Question: I've added phone numbers highlight to my UITextView.
'''
self.textView.dataDetectorTypes = UIDataDetectorTypeAll;
'''

If I just:
- - - -
Everything is good. But if I cancel adding and try to exit from this menu, app will crash.
- - - -
So... App crash if i cancel contact adding in standart control. And it crashes in private method (-[UITextView _finishHandlingInteraction:] UITextView_LinkInteraction.m:335).
I've tried to find some info about those method, or some info about same crash. But it didn't help =(
iOS 8.4
Crash log:
> Assertion failure in -[MYCustomTextView _finishHandlingInteraction:], /SourceCache/UIKit/UIKit-3347.44/UITextView_LinkInteraction.m:335 First throw call stack:
(0x2ad85fef 0x39171c8b 0x2ad85ec5 0x2ba84f17 0x2eab9a4b 0x2e76f2b7 0x2e76f793 0x2e76f735 0x2e76f52d 0x2eac4115 0x2e55806b 0x2e4070f9 0x2e820f9b 0x2e3d0181 0x2e3ce05f 0x2e4054d9 0x2e404ddd 0x2e3dafe5 0x198f2f 0x2e6518fb 0x2e3d99f9 0x2ad4bfaf 0x2ad4b3bf 0x2ad49a25 0x2ac96201 0x2ac96013 0x32472201 0x2e43aa59 0x1afa6b 0x396fdaaf)
libc++abi.dylib: terminating with uncaught exception of type NSException
For iOS 9(13A4293g) betta:
> *** Assertion failure in -[MYCustomTextView _finishHandlingInteraction:], /BuildRoot/Library/Caches/com.apple.xbs/Sources/UIKit/UIKit-3486.4/UITextView_LinkInteraction.m:342 First throw call stack:
(0x24d69153 0x3659ee0f 0x24d69029 0x25b4862d 0x297c1867 0x297c2397 0x29362041 0x2936267b 0x293625e3 0x29362315 0x297cf597 0x29408299 0x29454123 0x290dff13 0x28f77189 0x294538f3 0x28f39ecb 0x28f37ab1 0x28f75201 0x28f7494b 0x28f469b5 0x1679e3 0x28f4533d 0x24d2c81b 0x24d2c409 0x24d2a74b 0x24c7d229 0x24c7d015 0x2dd25bb9 0x28faca7d 0x17e523 0x36d07873)
libc++abi.dylib: terminating with uncaught exception of type NSException
- - - - - - -
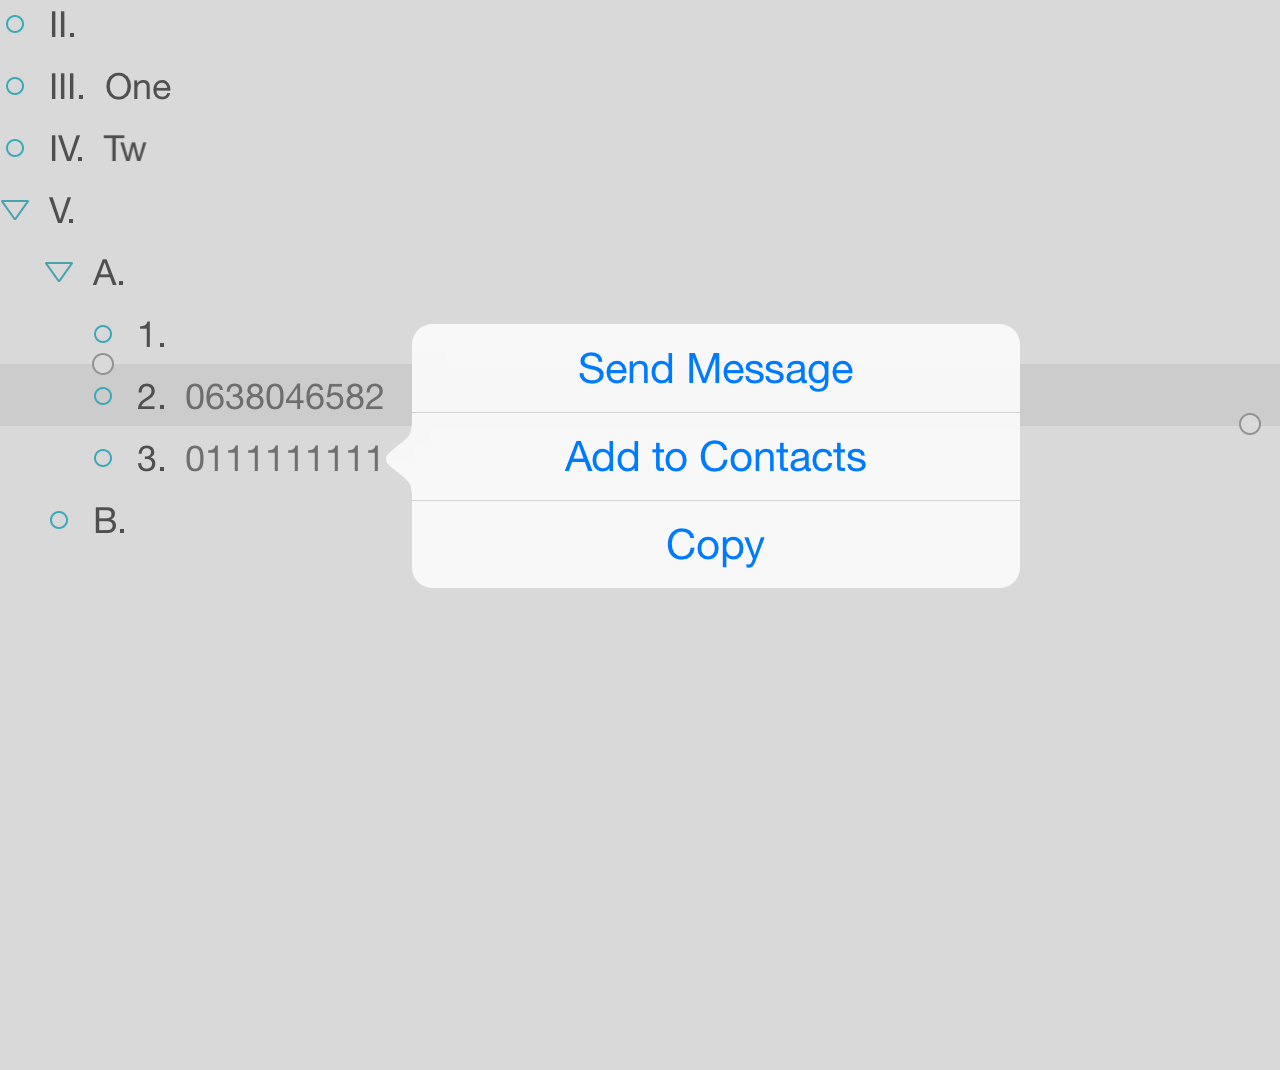
Answer: It was a problem in iOS core. I had wrote to apple support. And they proposed me to test it on iOS 9 beta 4. Now it don't crash. But post a lot of strange messages to logs. Any way now it is not a theme for discuss. It is work for guys in Apple. So thats why.